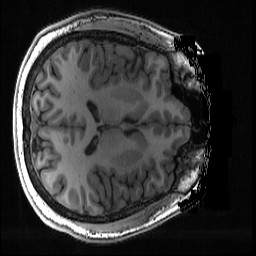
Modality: T1w
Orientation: axial
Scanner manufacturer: ge
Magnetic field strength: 3 T
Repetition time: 0.008164 s
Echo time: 0.003184 s